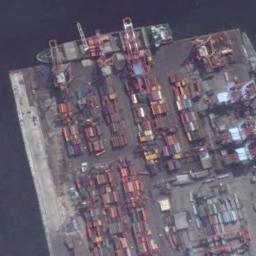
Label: ship